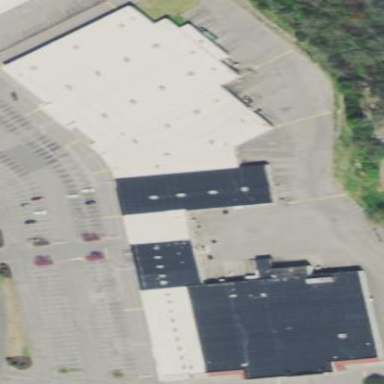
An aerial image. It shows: Mall building.